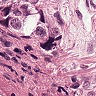
Metastatic tissue present: yes